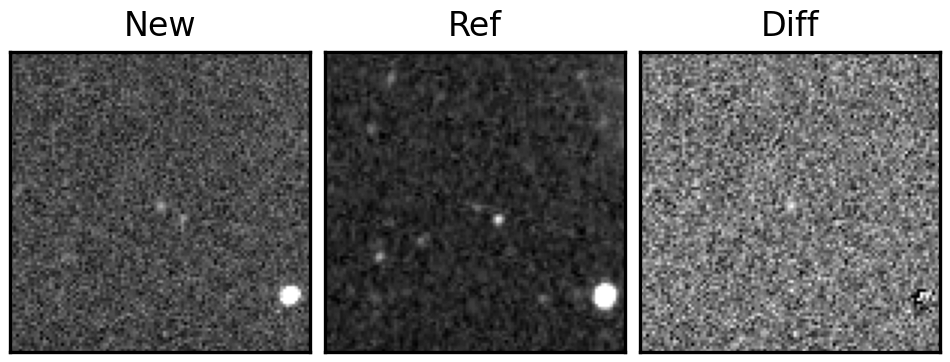
Label: real